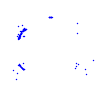
Particle: pion